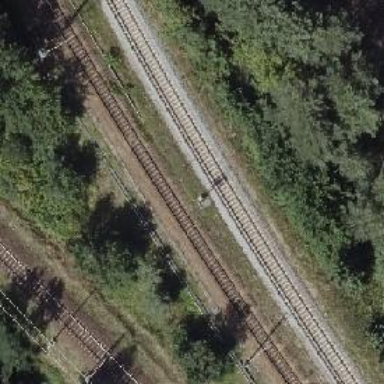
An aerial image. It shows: Railway signal.